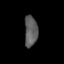
Tissue: lung
Cell type: Epithelial cells
Senescence score: 0.641
Nuclear area (px): 395
Mean DAPI intensity: 93.324